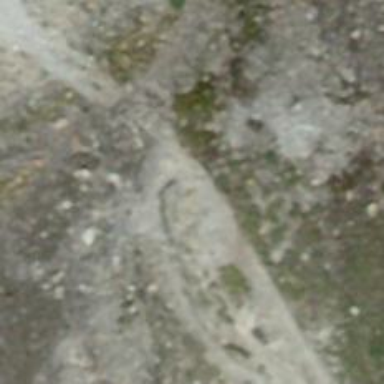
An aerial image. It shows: Path.